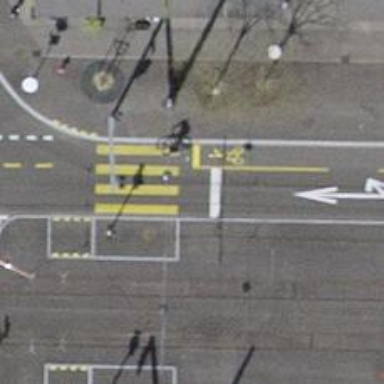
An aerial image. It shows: Road with traffic signals.